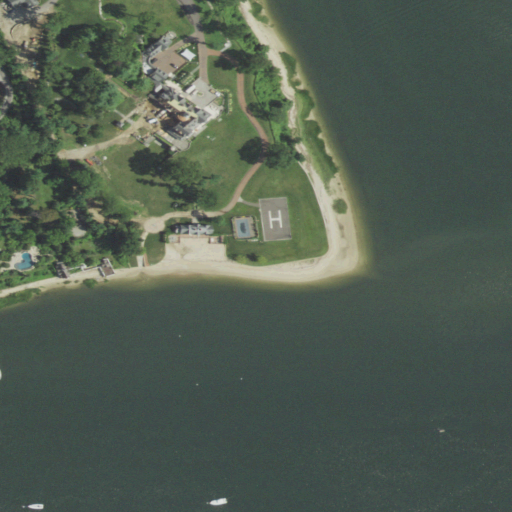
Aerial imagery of cape in New York named Moses Point containing open water, open development, low intensity development, mixed forest, herbaceous wetlands, grassland, medium intensity development, shrub, and high intensity development